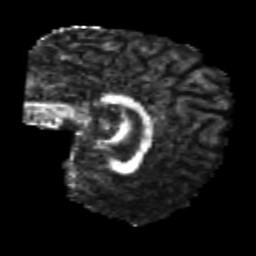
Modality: FA
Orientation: sagittal
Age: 25
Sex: male
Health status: healthy
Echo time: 0.074 s